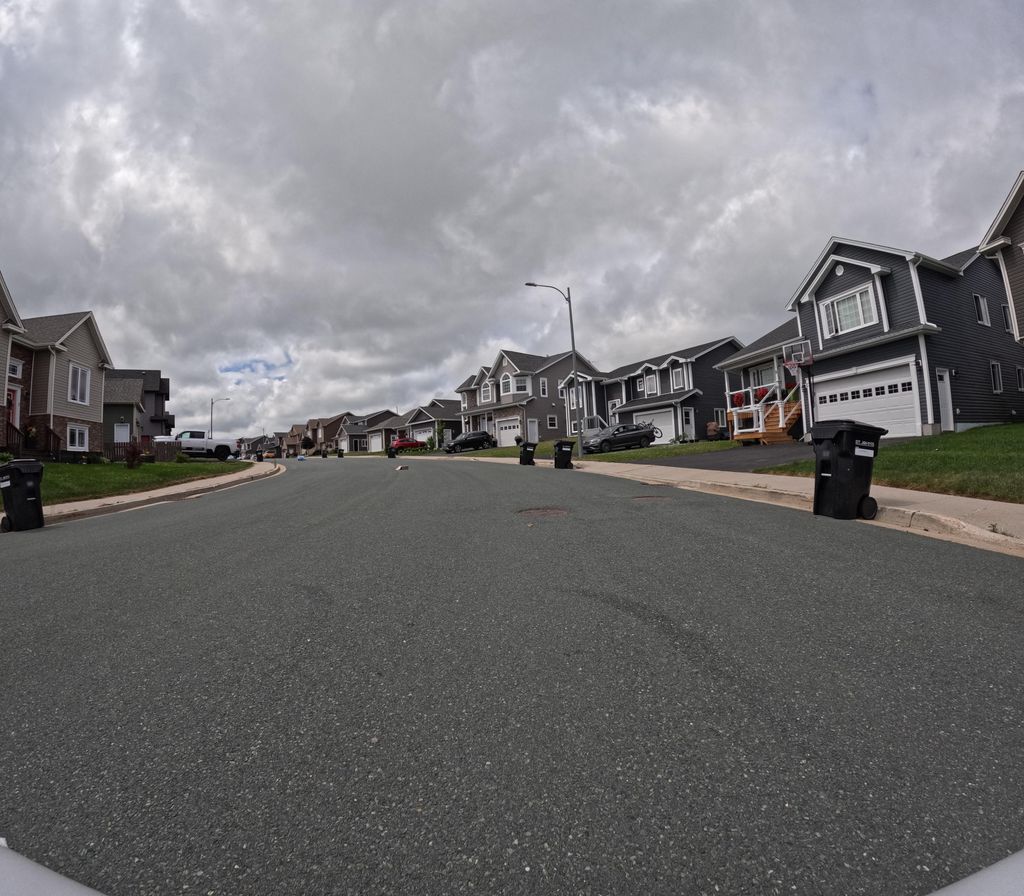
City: st_johns